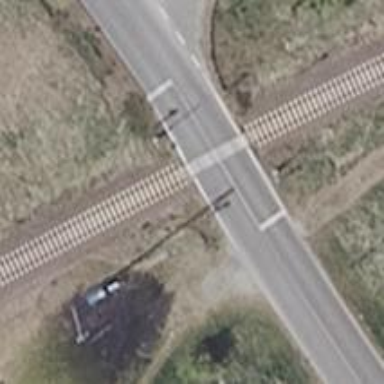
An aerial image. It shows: Railway level crossing.